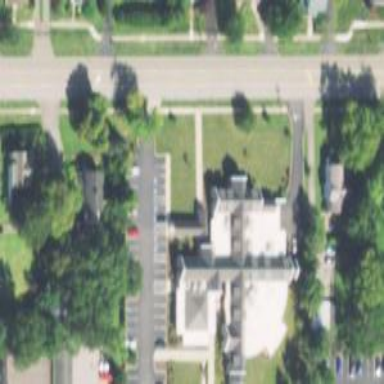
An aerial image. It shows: Building that serves as library.